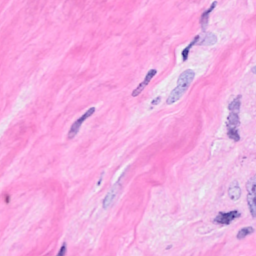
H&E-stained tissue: Breast